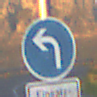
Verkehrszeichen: VorgeschriebeneFahrtrichtungLinks
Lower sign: BesondereFahrzeugeUndTransportgueter3
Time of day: SunriseSunset
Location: Outdoor (RoadRail)
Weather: PartlyCloudy
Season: NotSpecified
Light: Natural